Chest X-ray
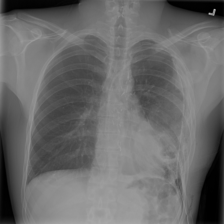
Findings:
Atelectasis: negative
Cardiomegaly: negative
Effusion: negative
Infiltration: negative
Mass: negative
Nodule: negative
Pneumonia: negative
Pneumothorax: positive
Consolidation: negative
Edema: negative
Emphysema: negative
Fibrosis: negative
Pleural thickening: negative
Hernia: negative